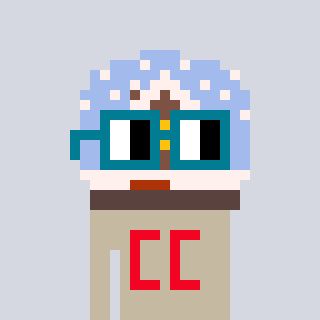
a pixel art character with square dark green glasses, a snow globe-shaped head and a bege-colored body on a cool background